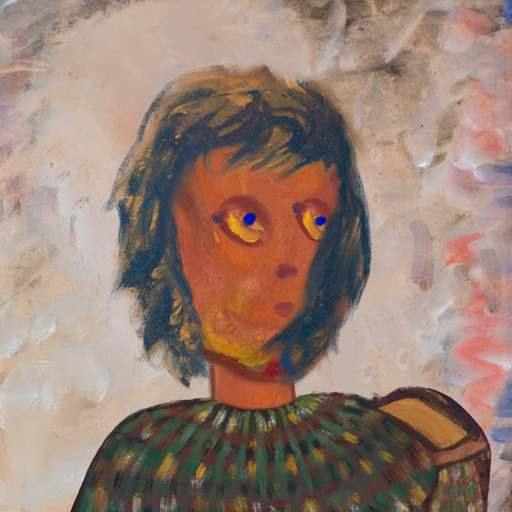
Background: Roy_Bahadur, Head And Neck Side: Mother_And_Son_Son, Face Side: Mother_And_Son_Son, Bust: After_Raid, Hair Side: In_The_Sun, Head Accessory: Blank, Second Necklace: Blank, Necklace: Blank, Baby: Blank